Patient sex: F
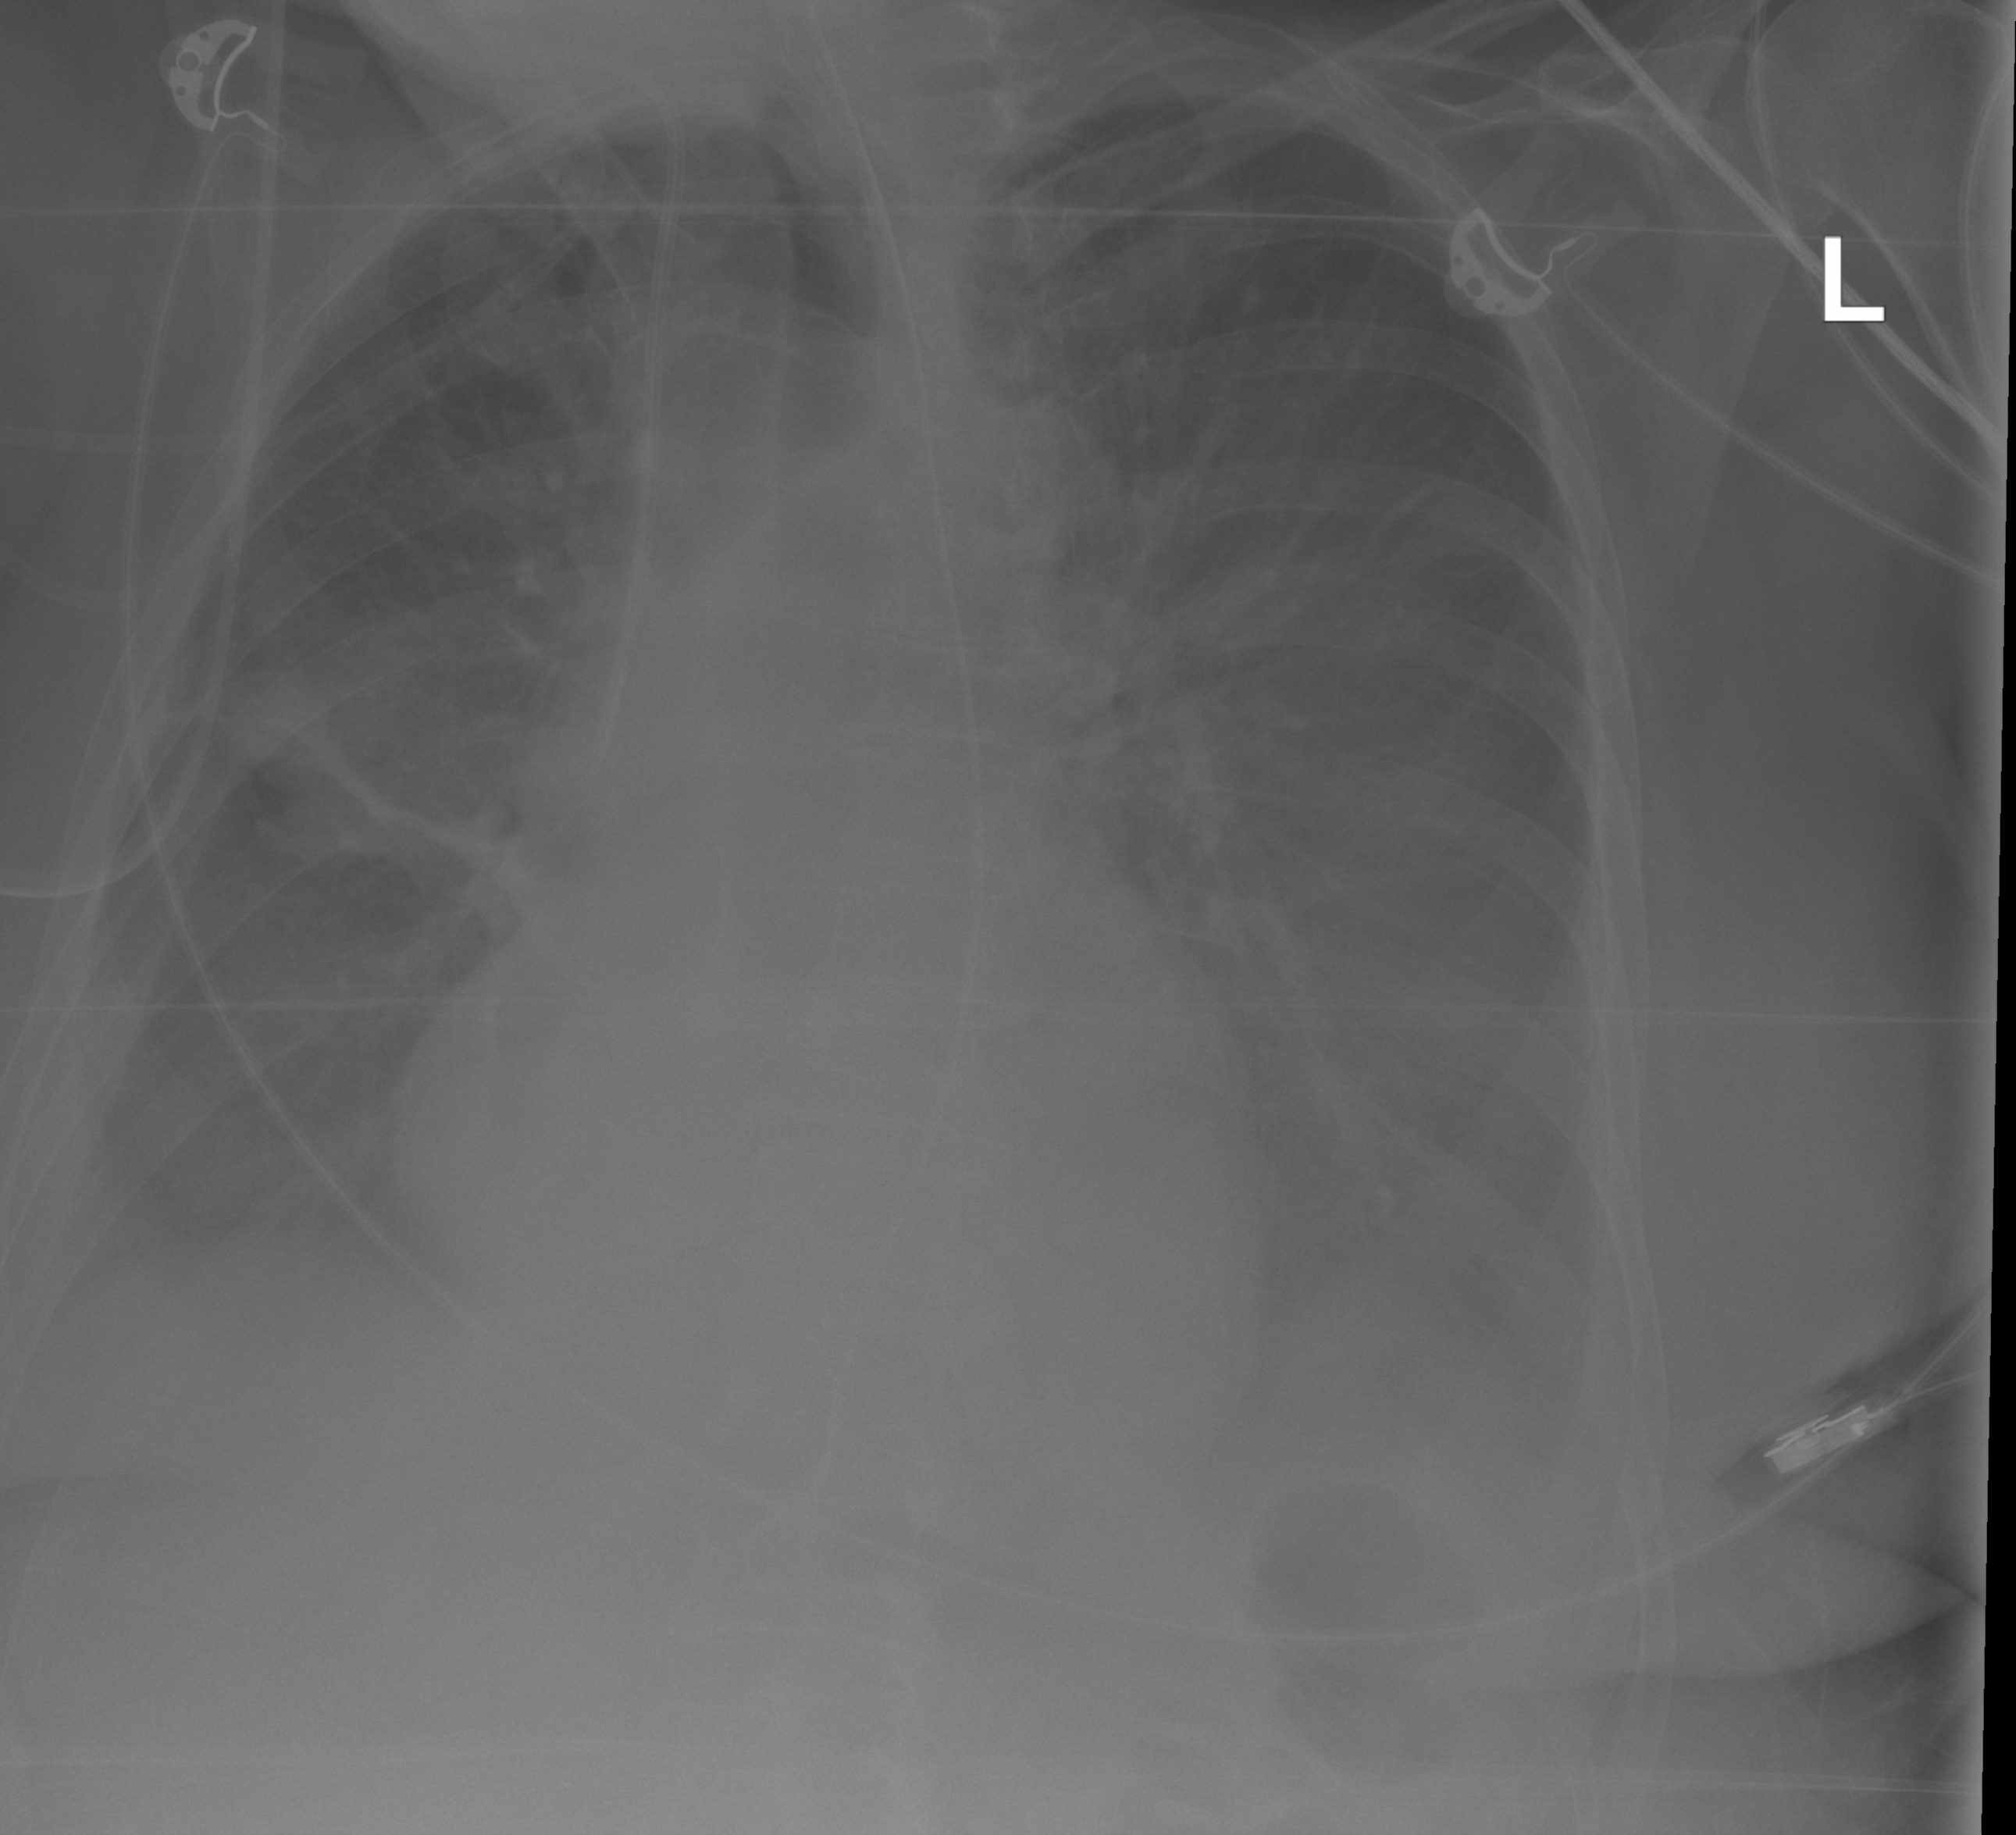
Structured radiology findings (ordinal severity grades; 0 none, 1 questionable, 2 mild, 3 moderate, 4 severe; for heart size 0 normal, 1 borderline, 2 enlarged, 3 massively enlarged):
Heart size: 2
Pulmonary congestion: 0
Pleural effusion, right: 3
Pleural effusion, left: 2
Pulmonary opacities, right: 2
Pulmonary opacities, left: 0
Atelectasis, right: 3
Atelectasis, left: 2